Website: ulta-beauty
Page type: customer-info-address
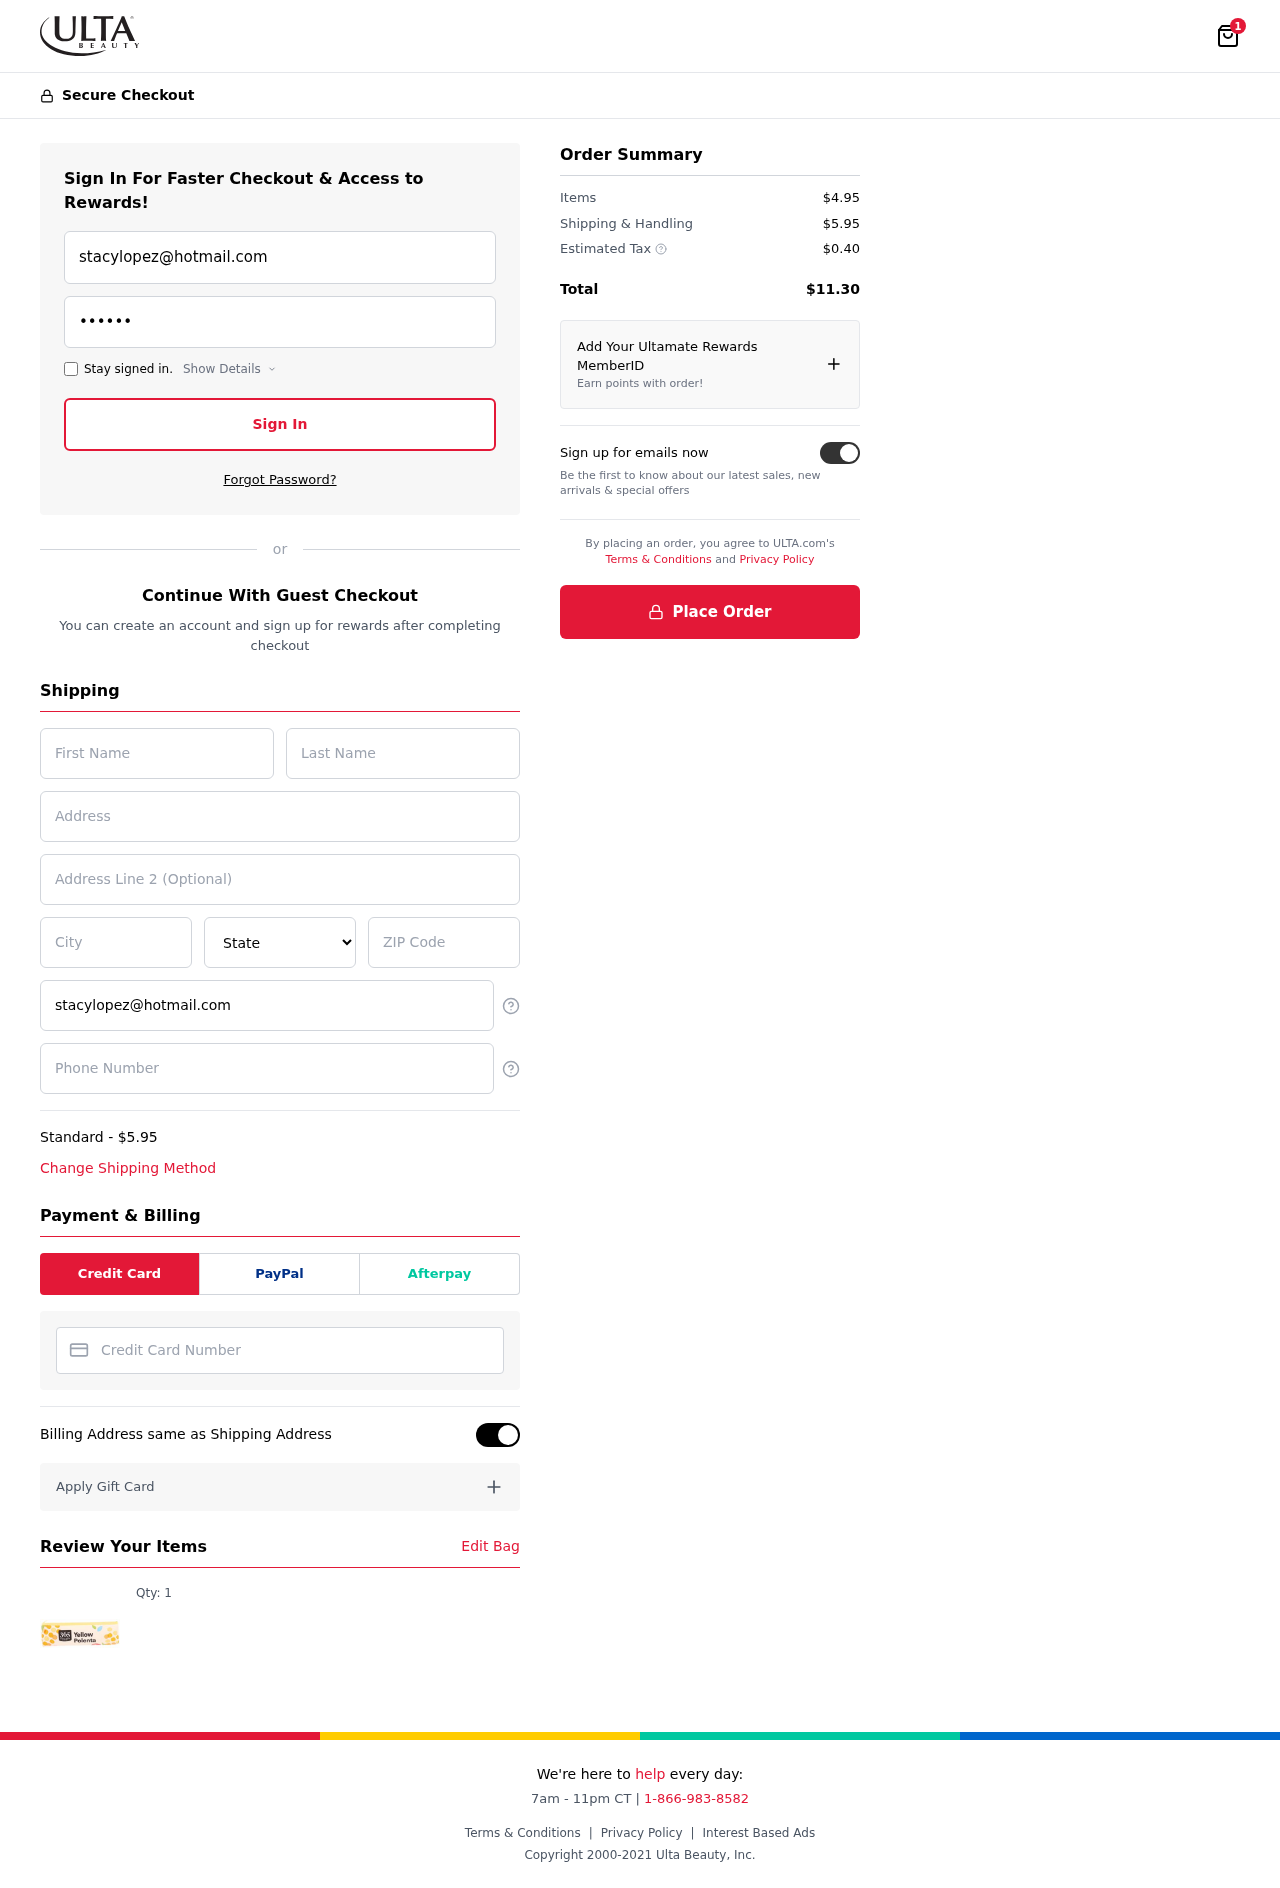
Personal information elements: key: PII_CARD_NUMBER
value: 4180 5021 6009 7688
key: PII_CITY
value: South Donna
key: PII_EMAIL
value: stacylopez@hotmail.com
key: PII_FIRSTNAME
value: Stacy
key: PII_LASTNAME
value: Lopez
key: PII_PHONE
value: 9776039831
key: PII_POSTCODE
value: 89164
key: PII_STATE
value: PW
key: PII_STREET
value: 30400 Williams Views Suite 376
Product elements: key: PRODUCT1_QUANTITY
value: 1
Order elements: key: ORDER_NUM_ITEMS
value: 1
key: ORDER_SHIPPING_COST
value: $5.95
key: ORDER_ITEMS_TOTAL
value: $4.95
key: ORDER_SHIPPING_COST2
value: $5.95
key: ORDER_TAX
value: $0.40
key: ORDER_TOTAL
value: $11.30